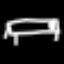
Label: bed